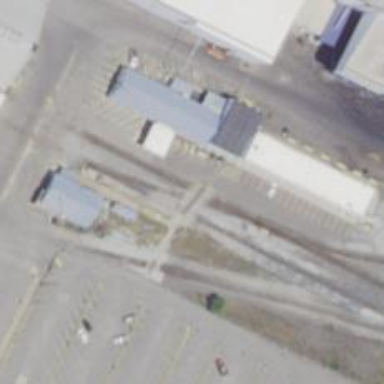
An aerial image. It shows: Railway crossing.